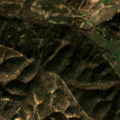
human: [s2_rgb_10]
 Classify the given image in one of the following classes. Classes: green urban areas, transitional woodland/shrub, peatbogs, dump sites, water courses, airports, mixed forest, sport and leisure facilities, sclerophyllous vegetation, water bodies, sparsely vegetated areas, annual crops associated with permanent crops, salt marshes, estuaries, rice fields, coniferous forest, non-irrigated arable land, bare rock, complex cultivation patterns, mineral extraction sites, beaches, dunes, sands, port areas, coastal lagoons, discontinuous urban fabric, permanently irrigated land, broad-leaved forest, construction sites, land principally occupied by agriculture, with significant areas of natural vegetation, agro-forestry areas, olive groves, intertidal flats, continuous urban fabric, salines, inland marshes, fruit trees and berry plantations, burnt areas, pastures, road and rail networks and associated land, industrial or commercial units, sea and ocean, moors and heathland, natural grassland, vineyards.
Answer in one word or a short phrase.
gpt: permanently irrigated land, vineyards, broad-leaved forest, mixed forest, transitional woodland/shrub